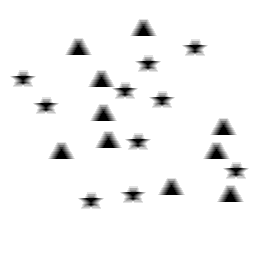
Squares: 0
Triangles: 10
Stars: 10
Total shapes: 20